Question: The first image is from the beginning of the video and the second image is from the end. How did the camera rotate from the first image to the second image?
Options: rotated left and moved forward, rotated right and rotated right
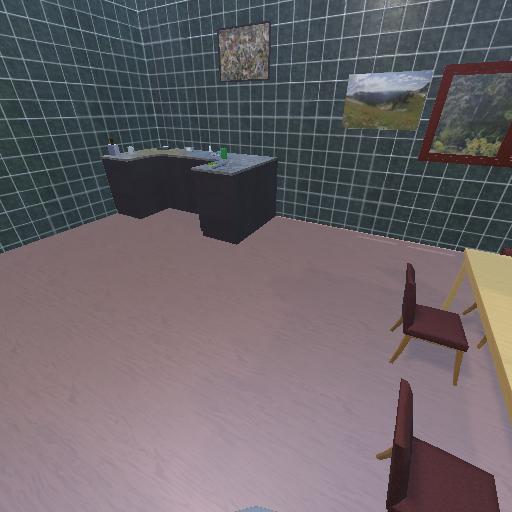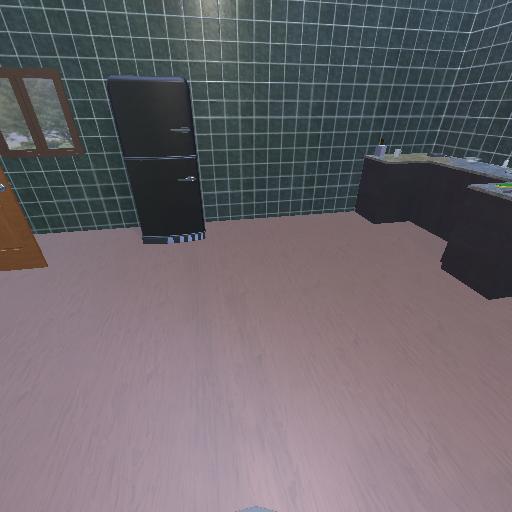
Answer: rotated left and moved forward